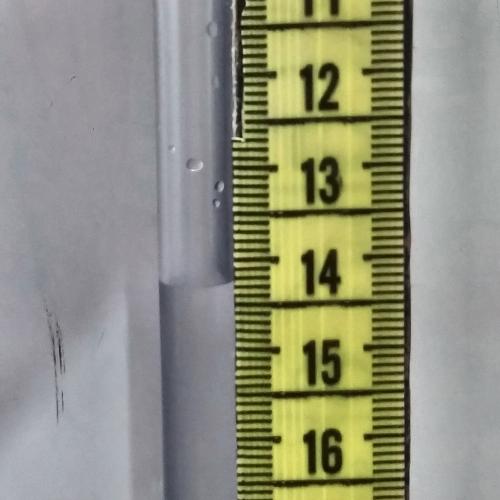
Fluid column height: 14.2 cm